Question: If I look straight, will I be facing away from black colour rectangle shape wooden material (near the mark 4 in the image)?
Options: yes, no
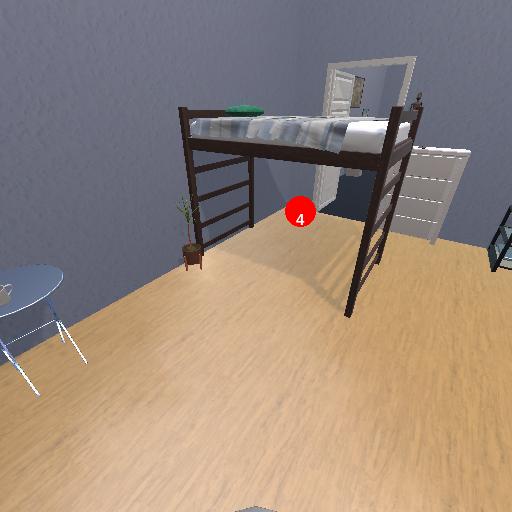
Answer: yes